Field crop: maize
Growth stage: 2
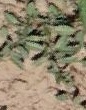
Species: convolvulus